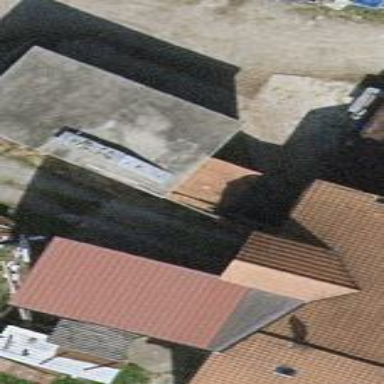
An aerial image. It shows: Garage.